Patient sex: F
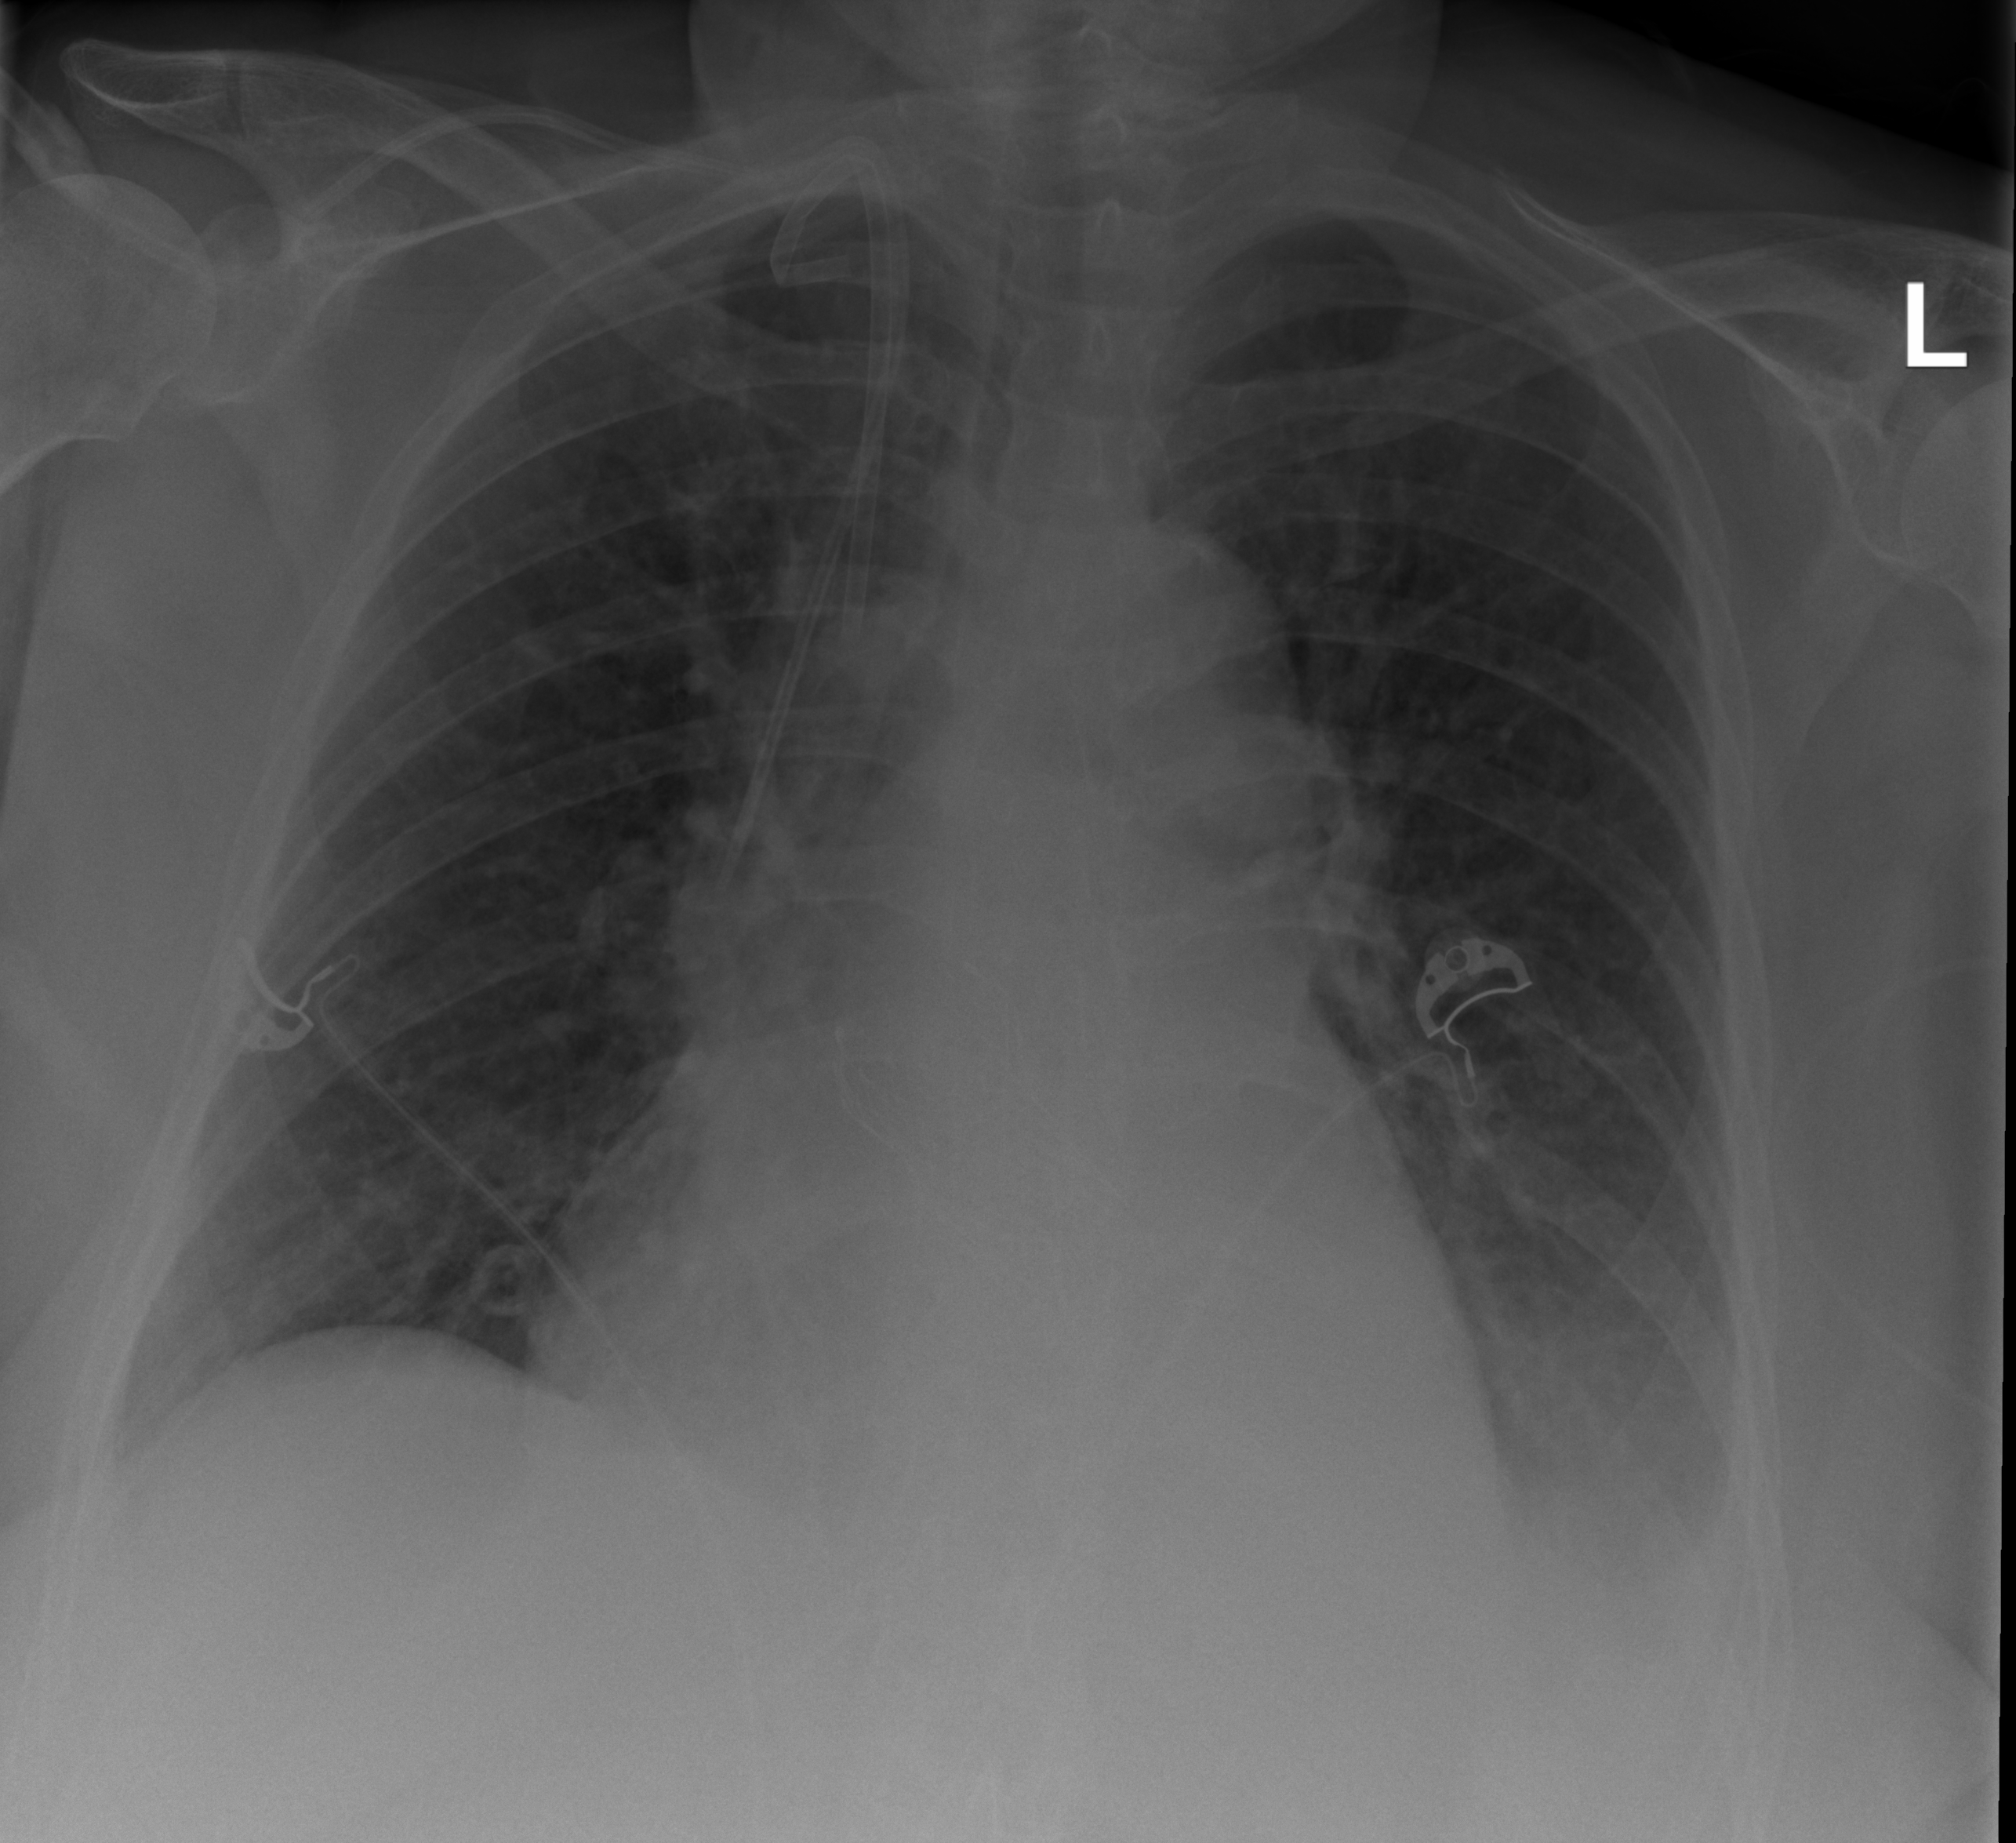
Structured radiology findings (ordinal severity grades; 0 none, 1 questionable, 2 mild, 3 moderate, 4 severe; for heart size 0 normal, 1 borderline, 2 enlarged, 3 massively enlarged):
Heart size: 2
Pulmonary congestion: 0
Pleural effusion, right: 1
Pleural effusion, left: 2
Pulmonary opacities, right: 0
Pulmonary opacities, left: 0
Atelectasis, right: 0
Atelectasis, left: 2